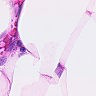
Metastatic tissue present: no